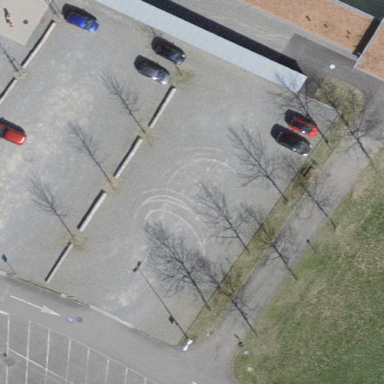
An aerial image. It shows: Parking area with pebblestone surface.